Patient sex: M
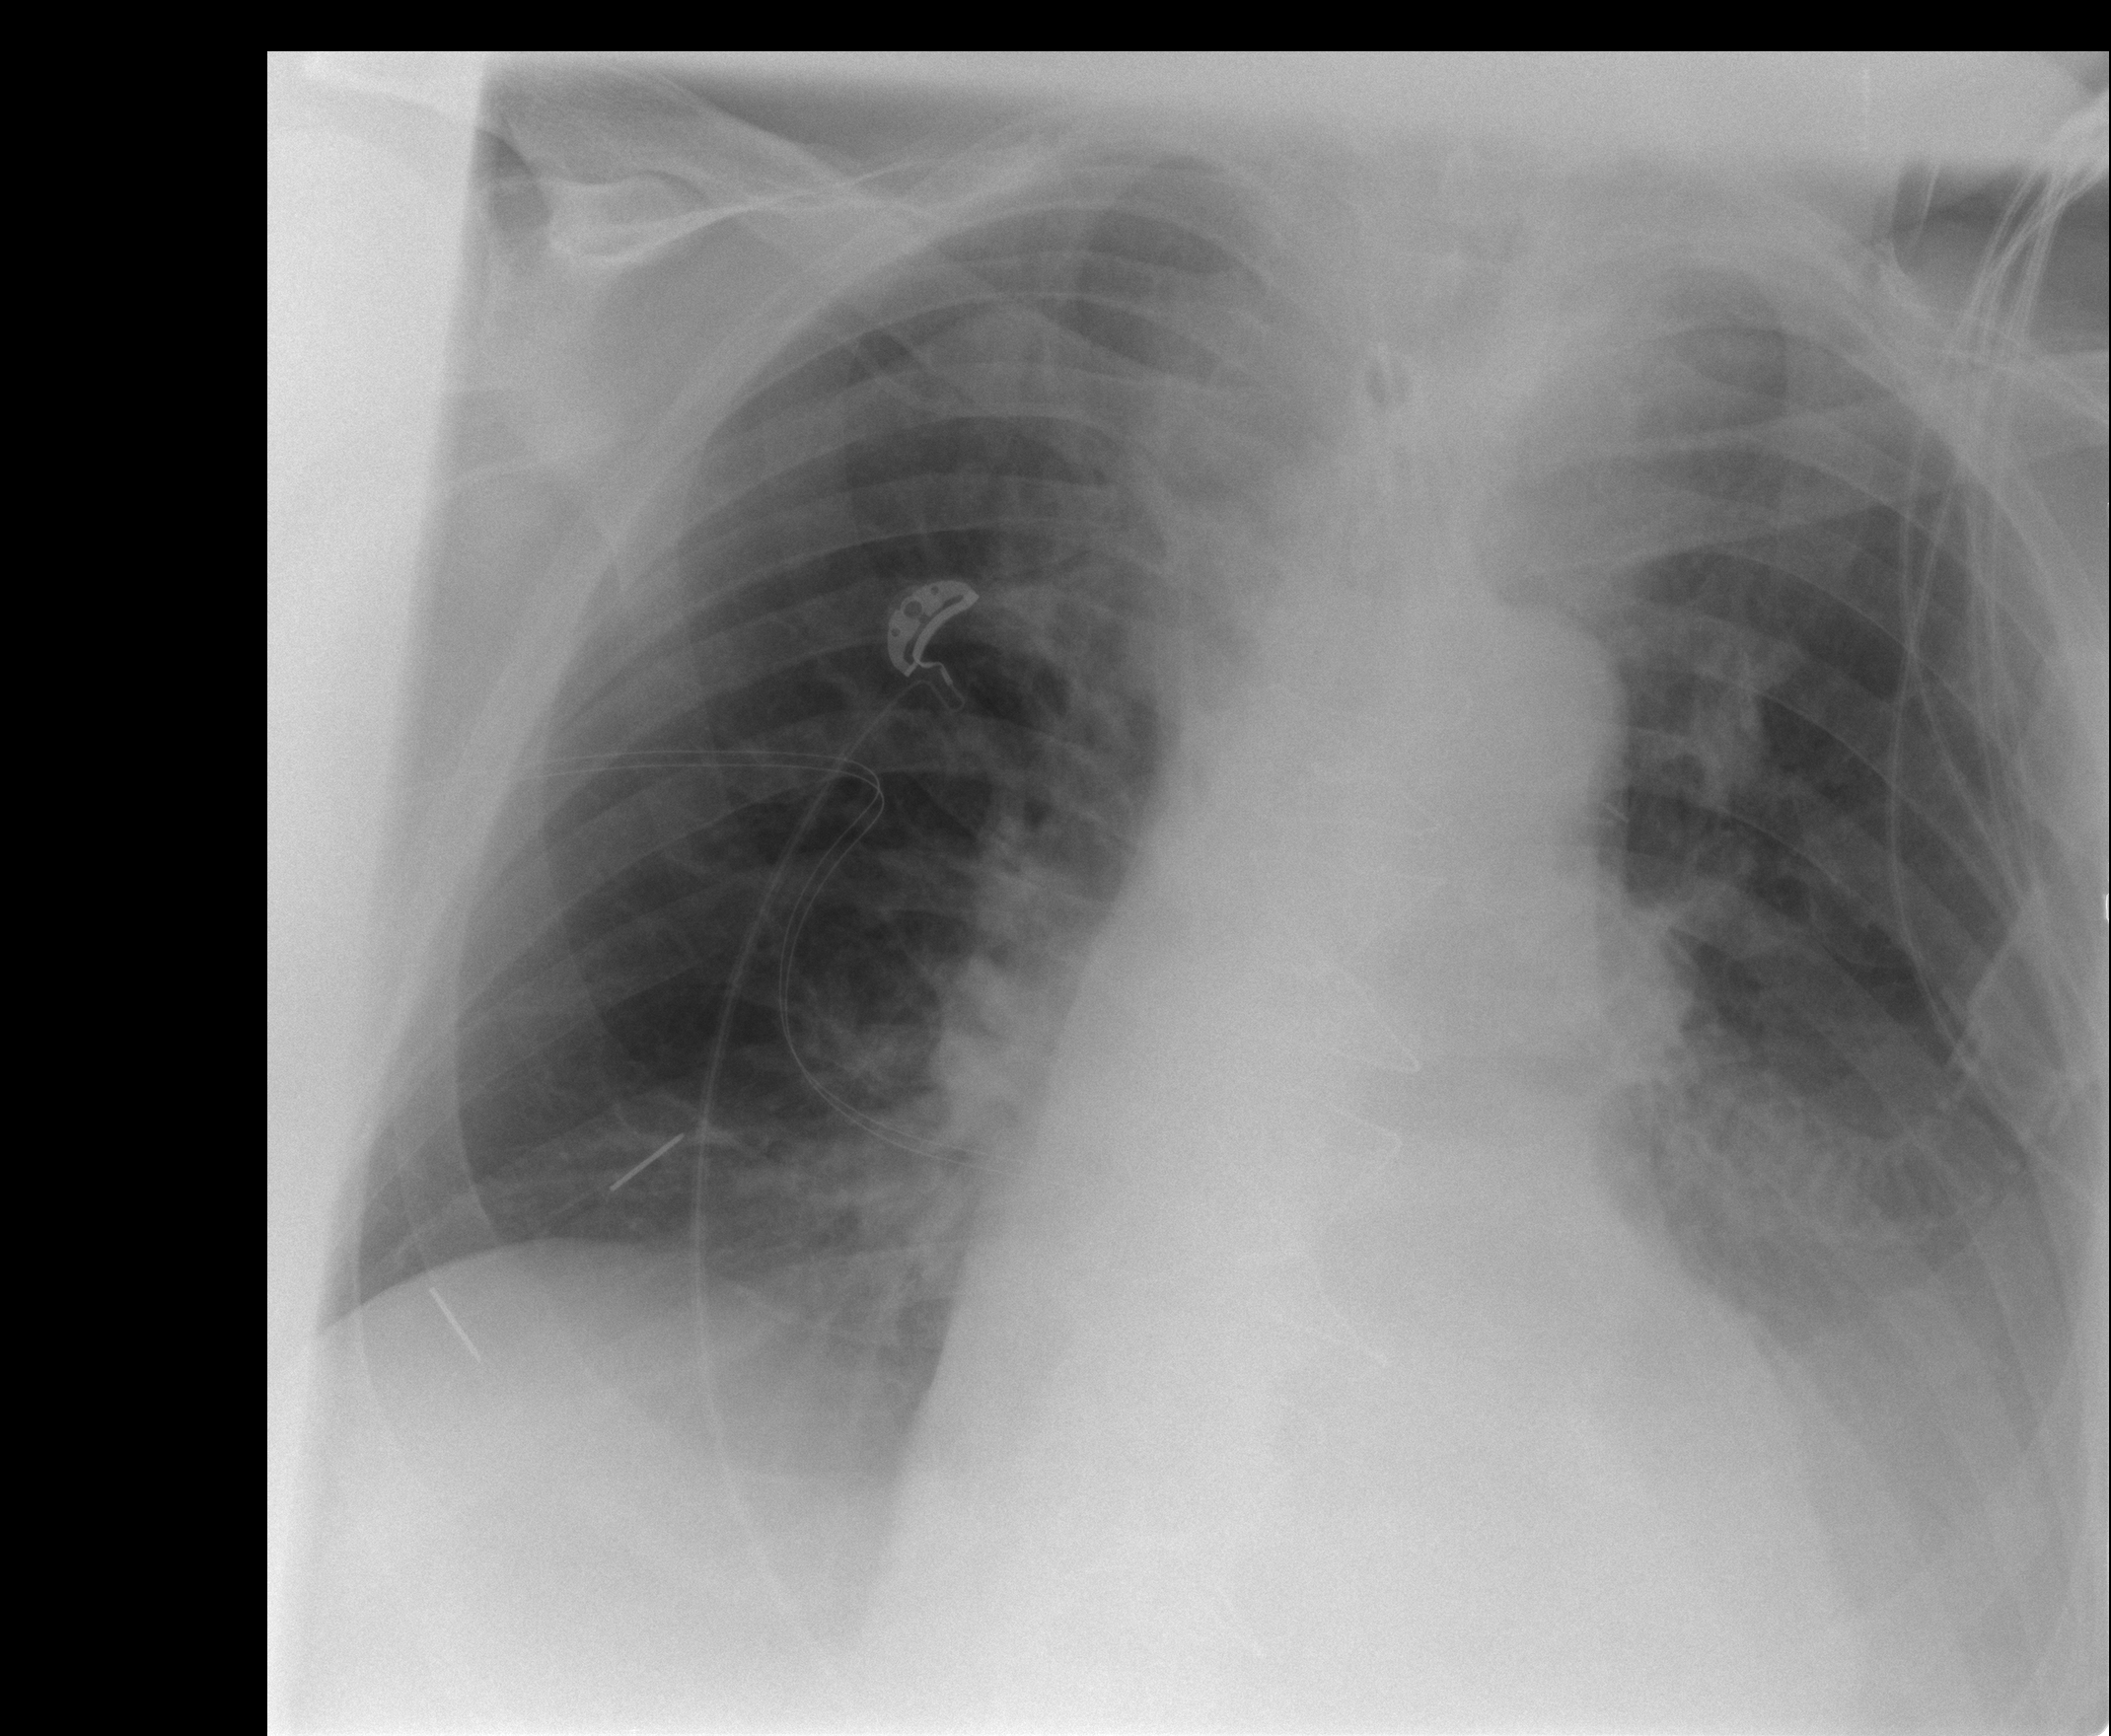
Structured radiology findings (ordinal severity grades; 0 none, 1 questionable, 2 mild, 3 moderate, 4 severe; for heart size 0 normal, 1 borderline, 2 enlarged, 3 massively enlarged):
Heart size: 1
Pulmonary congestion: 2
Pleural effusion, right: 0
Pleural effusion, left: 3
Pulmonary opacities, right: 0
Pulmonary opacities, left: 0
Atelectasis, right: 2
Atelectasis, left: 2